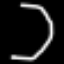
Label: octagon